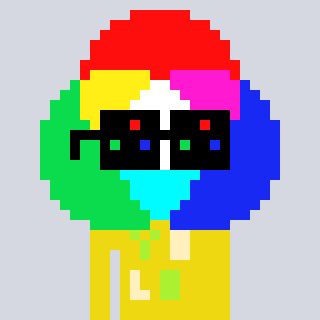
a pixel art character with square black sunglasses, a color circle-shaped head and a yellow-colored body on a cool background